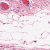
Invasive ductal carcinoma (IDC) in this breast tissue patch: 0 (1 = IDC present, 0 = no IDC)